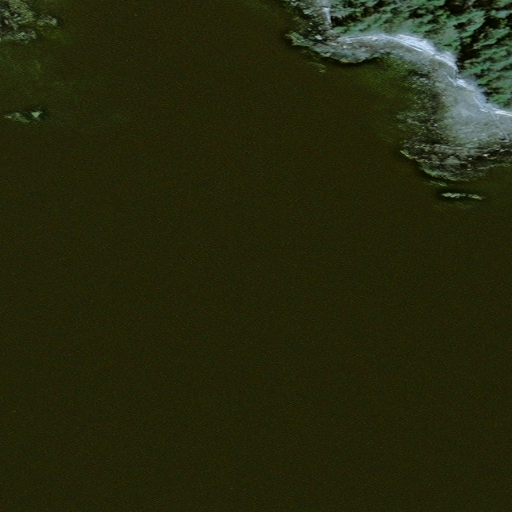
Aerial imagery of island in Alaska named Slate Islands containing only unknown